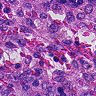
Metastatic tissue present: no